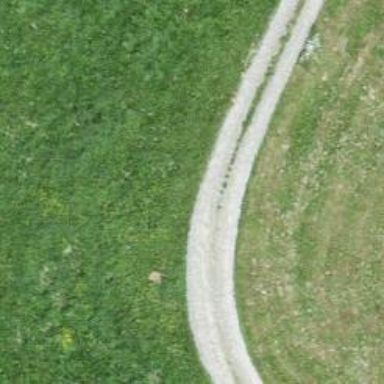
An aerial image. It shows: Track with fine gravel surface. The track type is grade3.